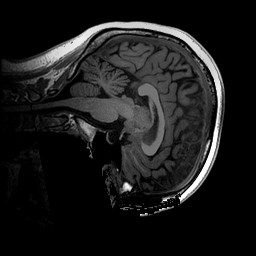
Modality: T1w
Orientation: sagittal
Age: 23
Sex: female